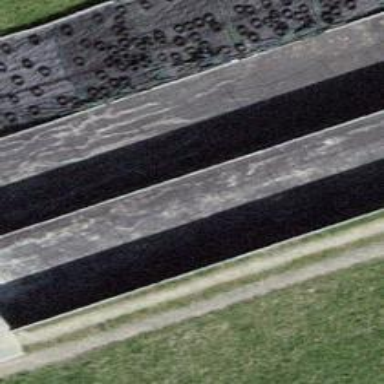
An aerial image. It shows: Bunker silo.